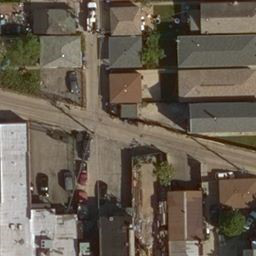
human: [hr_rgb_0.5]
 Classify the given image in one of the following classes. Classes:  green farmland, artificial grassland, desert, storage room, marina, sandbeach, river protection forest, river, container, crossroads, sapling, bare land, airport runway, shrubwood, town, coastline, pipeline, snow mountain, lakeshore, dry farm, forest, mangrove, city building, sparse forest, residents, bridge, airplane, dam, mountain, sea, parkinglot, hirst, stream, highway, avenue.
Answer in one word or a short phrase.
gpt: residents